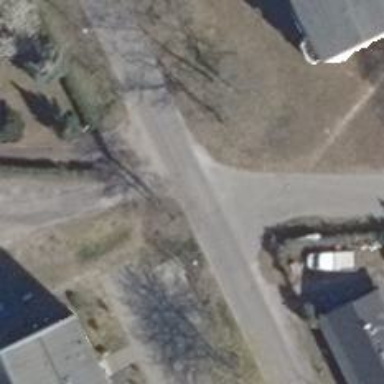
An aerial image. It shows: Residential road without sidewalk.